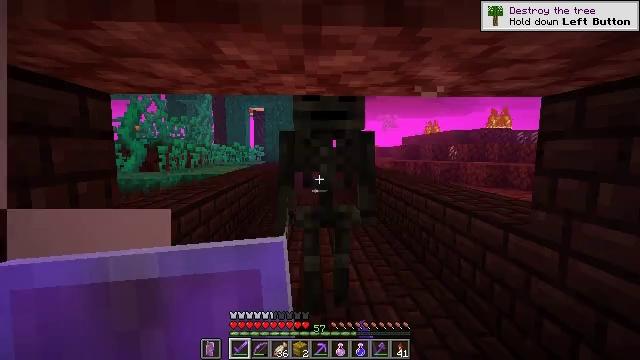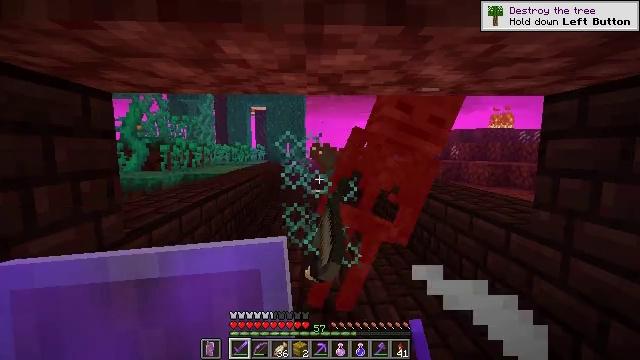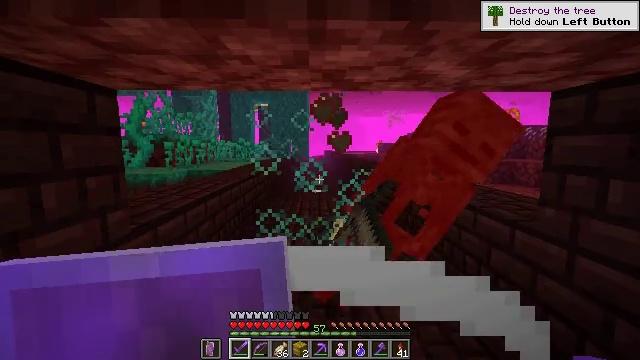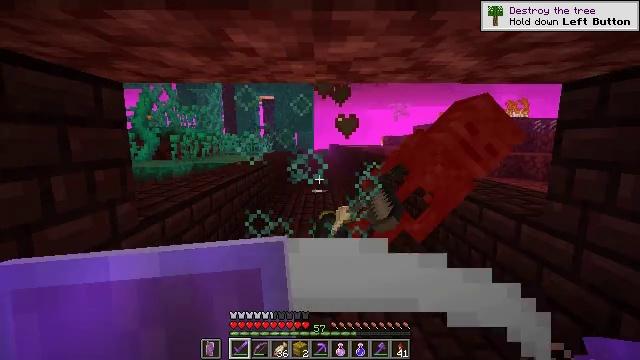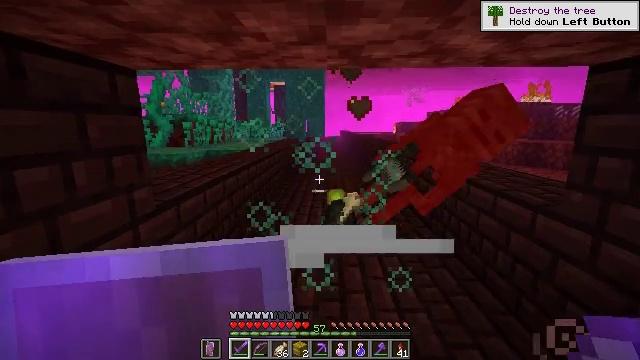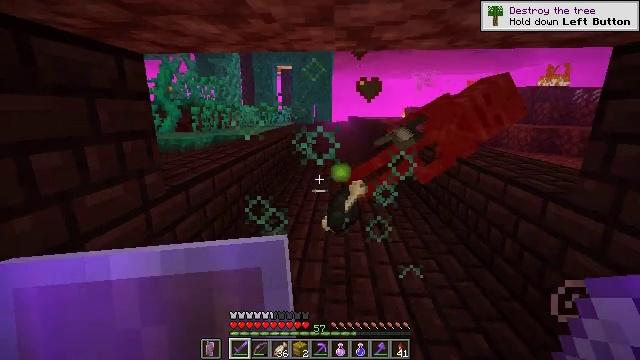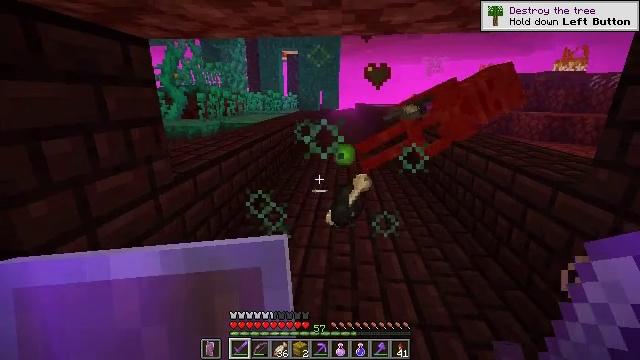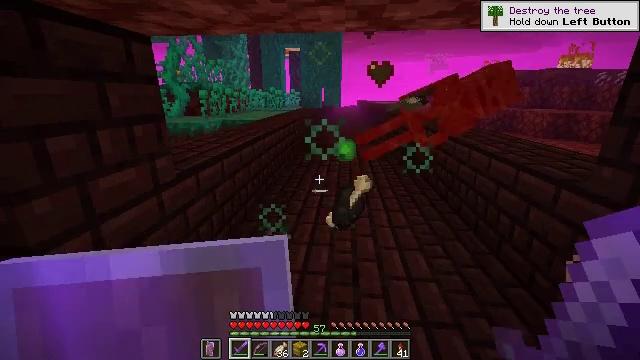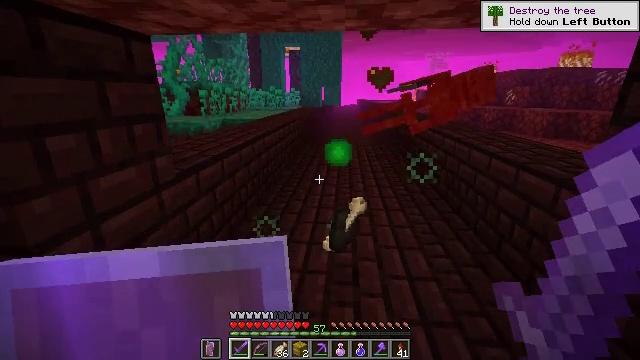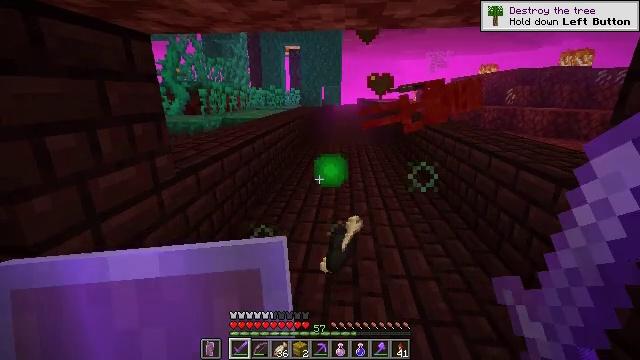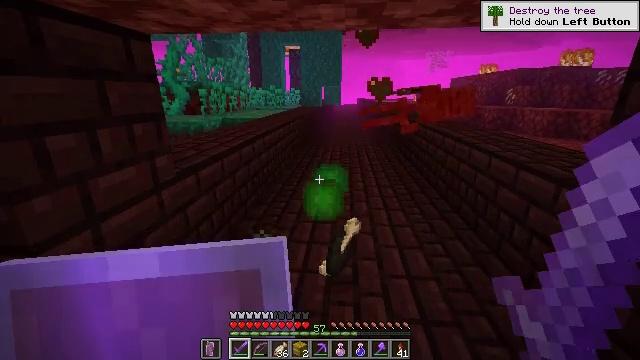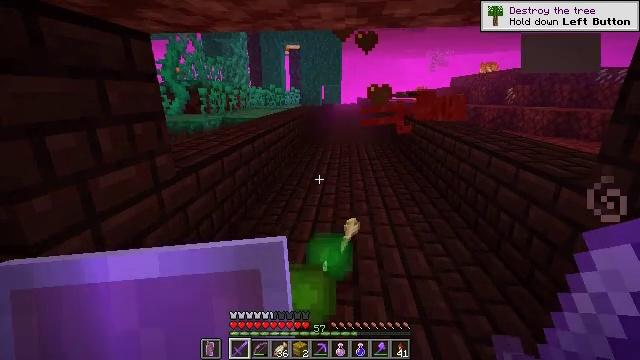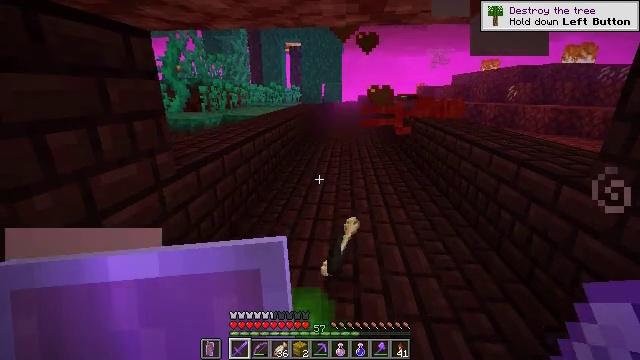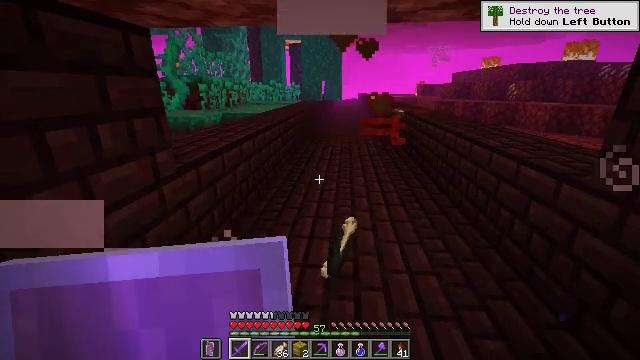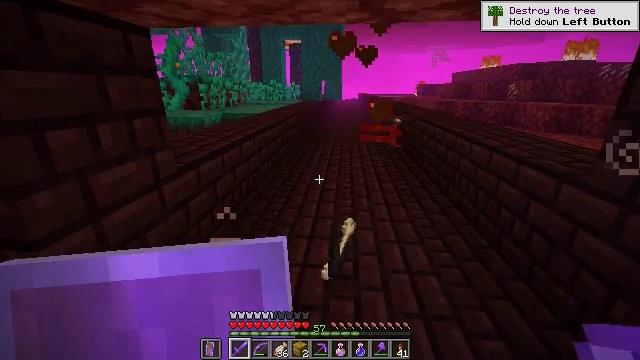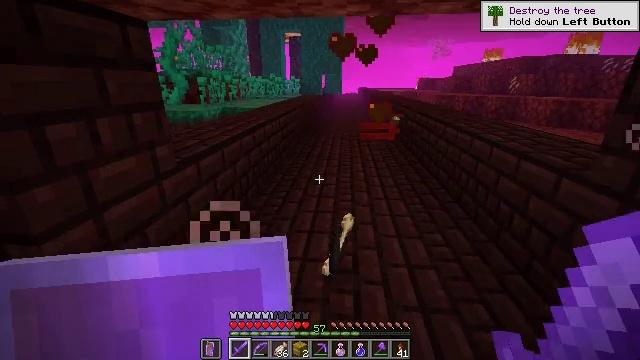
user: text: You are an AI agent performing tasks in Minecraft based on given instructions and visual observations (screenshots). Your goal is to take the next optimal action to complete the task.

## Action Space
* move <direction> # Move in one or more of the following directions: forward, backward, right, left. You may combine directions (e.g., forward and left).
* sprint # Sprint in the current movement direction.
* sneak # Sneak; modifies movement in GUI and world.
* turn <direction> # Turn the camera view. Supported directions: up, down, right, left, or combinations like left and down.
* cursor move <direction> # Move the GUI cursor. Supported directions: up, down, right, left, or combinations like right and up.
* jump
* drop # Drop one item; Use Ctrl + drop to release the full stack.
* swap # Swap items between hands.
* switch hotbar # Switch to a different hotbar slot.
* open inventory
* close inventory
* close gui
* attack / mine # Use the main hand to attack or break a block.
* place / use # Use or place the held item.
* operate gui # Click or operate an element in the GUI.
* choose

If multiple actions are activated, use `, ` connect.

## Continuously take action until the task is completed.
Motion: motion action
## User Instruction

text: Defeat a magma cube.
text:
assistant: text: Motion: no_op
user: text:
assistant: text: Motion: no_op
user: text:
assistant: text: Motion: turn left and down
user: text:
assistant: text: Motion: turn left and down
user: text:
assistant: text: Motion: turn left and down
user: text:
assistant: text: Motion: turn left and down
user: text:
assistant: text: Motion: no_op
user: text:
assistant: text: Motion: no_op
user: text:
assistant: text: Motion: no_op
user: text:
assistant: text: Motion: no_op
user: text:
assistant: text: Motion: no_op
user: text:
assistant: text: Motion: no_op
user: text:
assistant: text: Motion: no_op
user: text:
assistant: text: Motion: no_op
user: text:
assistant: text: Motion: turn down
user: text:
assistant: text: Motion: turn down
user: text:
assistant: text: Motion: turn down
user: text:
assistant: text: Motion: turn down
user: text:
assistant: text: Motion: turn down
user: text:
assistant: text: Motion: move forward
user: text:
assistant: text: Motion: move forward
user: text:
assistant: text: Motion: move forward
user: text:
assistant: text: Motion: move forward
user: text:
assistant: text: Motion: move forward
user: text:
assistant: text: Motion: move forward
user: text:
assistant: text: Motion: move forward, turn left
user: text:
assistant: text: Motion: move forward, turn left and up
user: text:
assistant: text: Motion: move forward, turn left and up
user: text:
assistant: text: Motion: move forward, turn left and down
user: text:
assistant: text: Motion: no_op